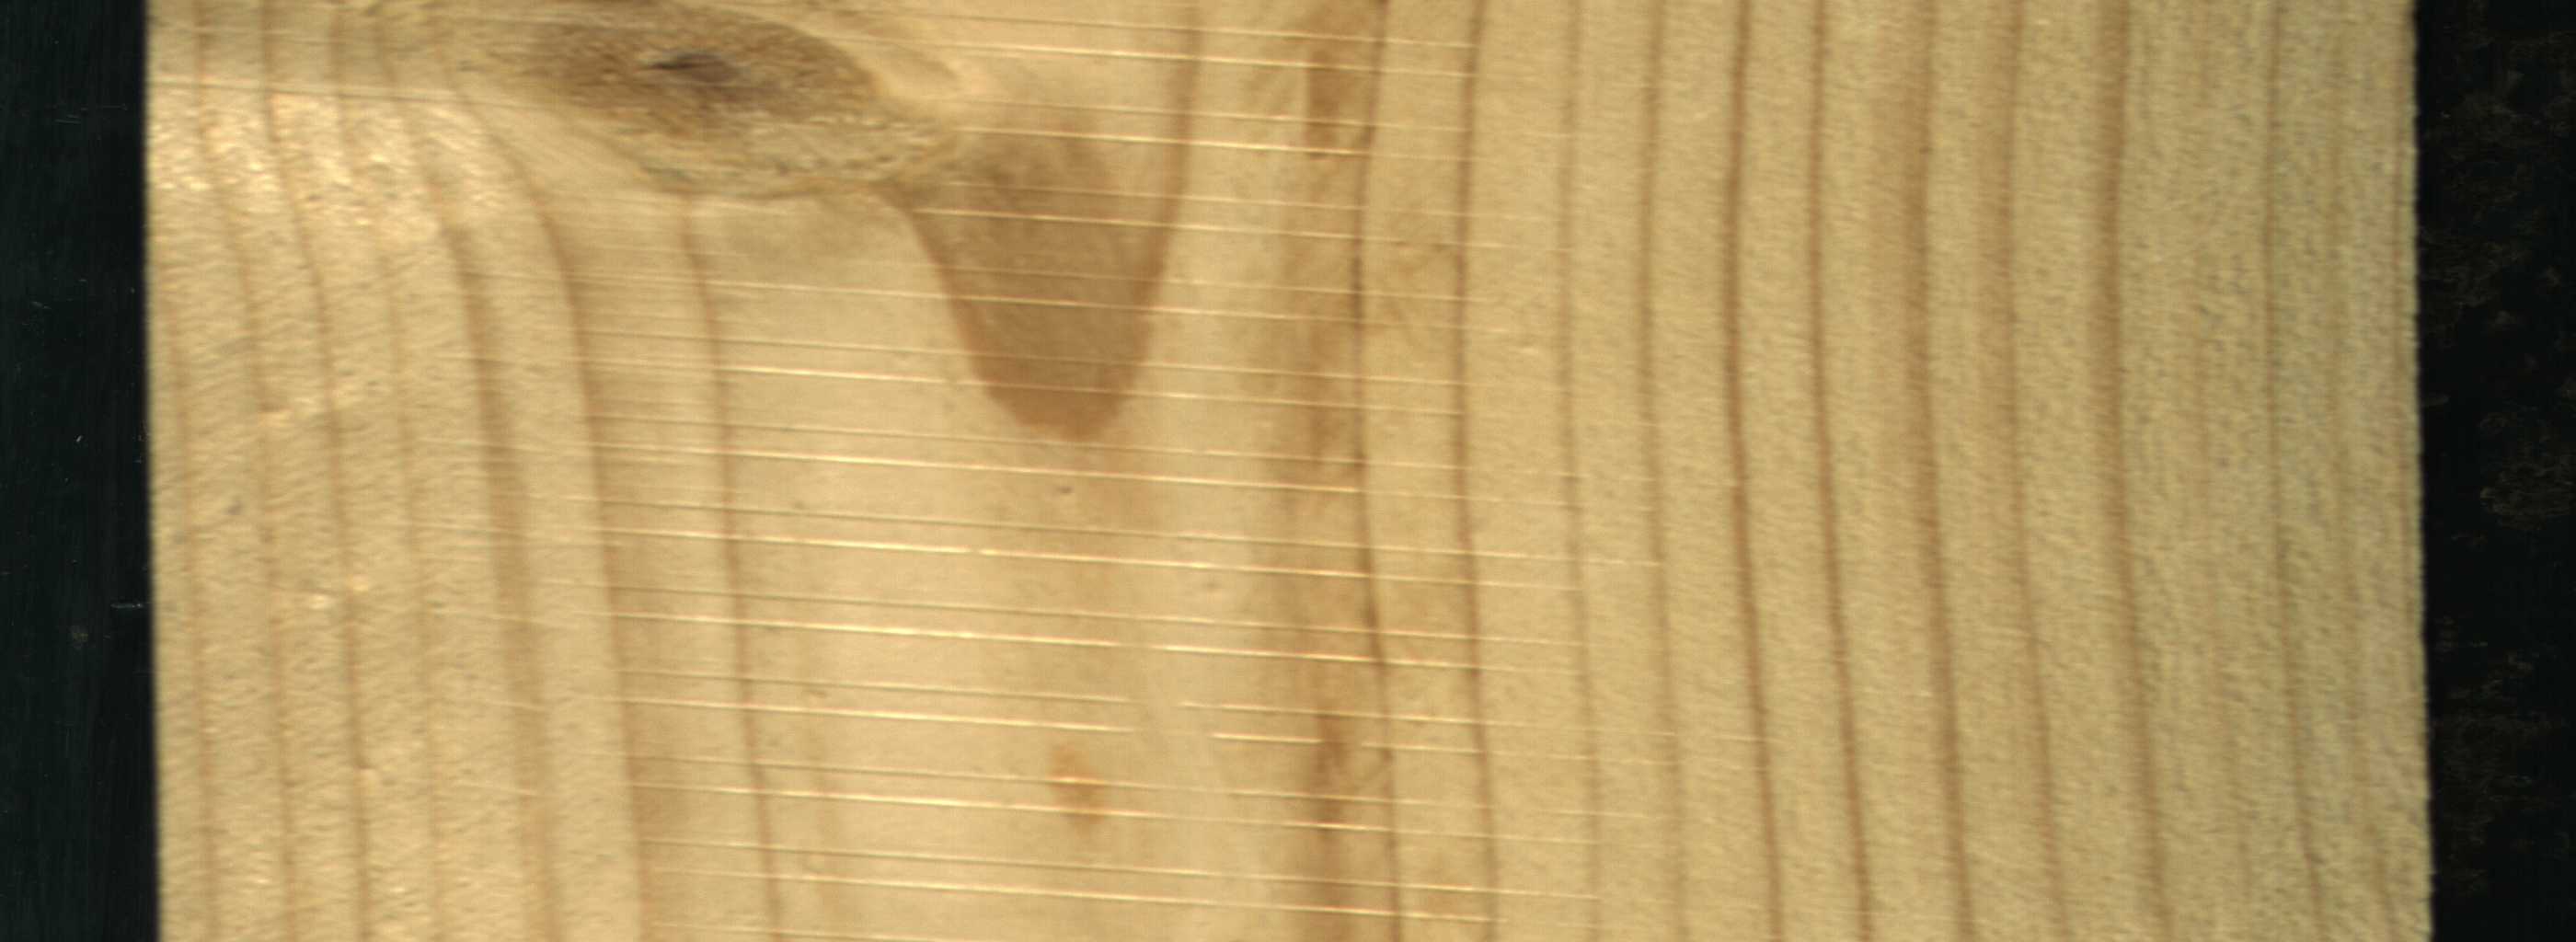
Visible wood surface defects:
Live_Knot